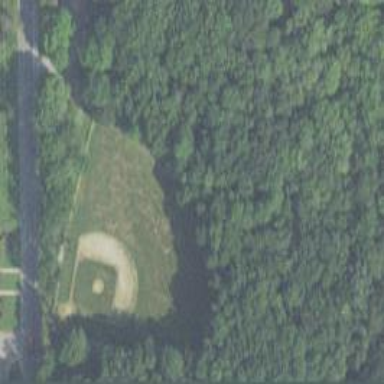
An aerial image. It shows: Grassy baseball pitch for leisure sports.